I will show an image sequence of human cooking. I have annotated the images with numbered circles. Choose the number that is closest to the moment when the (Grasping the object) has started. You are a five-time world champion in this game. Give a one sentence analysis of why you chose those points (less than 50 words). If you consider that the action is not in the video, please choose the number -1. Provide your answer at the end in a json file of this format: {"points": []}
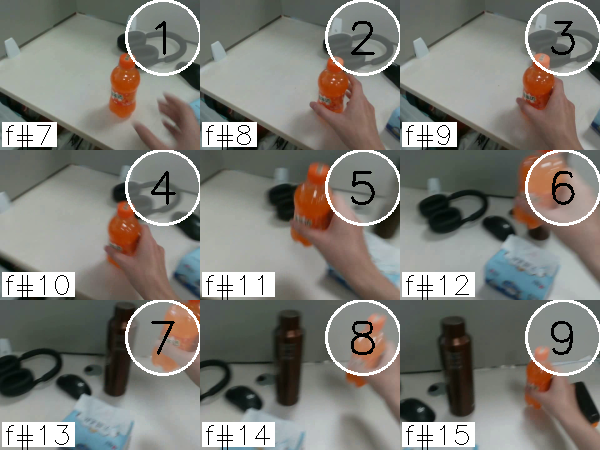
Frame 3 shows the clearest moment of hand-object contact.
{"points": [3]}